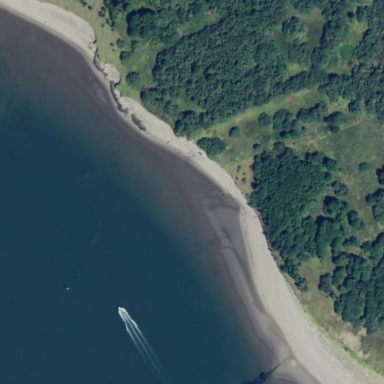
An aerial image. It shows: Sandy beach with natural surroundings.